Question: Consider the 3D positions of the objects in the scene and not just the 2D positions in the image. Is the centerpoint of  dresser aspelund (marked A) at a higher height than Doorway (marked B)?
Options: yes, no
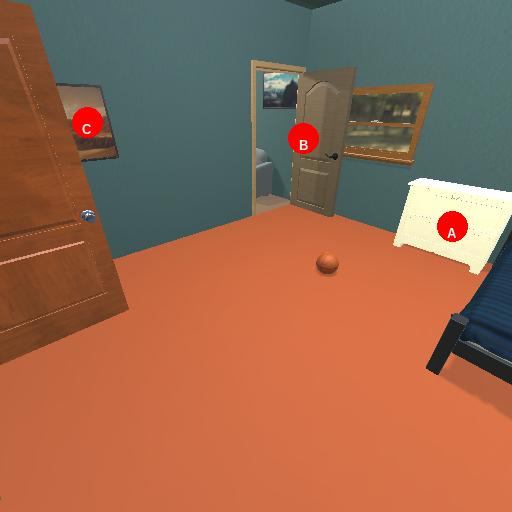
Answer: yes